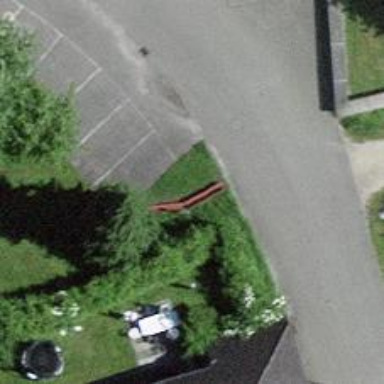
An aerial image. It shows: Bench.